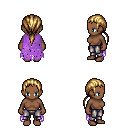
a pixel art fantasy rpg character, female body template, human, dark skin, maroon tattered cape, metal pants, blonde ponytail hairstyle, four views (front, back, left, right), 2x2 character sprite sheet, small pixel art, hard edges, no anti-aliasing